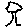
Label: tree